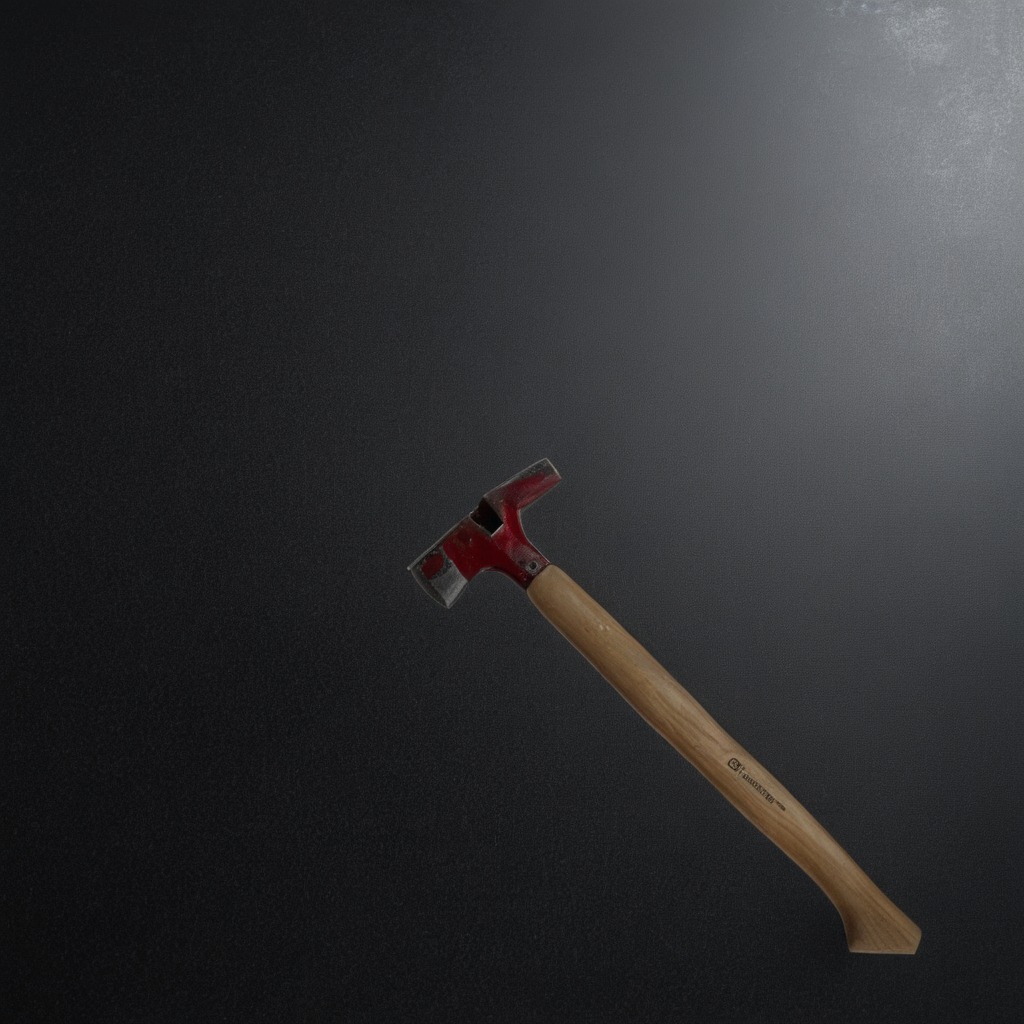
A hammer is lying on a clean granite tabletop covered with a black rubber mat inside a workshop under bright overhead lighting crisp shadows high clarity worn but beneath the mat.